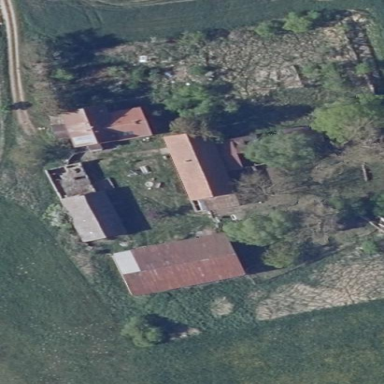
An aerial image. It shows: Farmyard area.